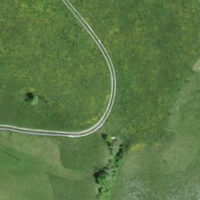
EUNIS habitat code: 24
Species observed at this site:
Clinopodium vulgare